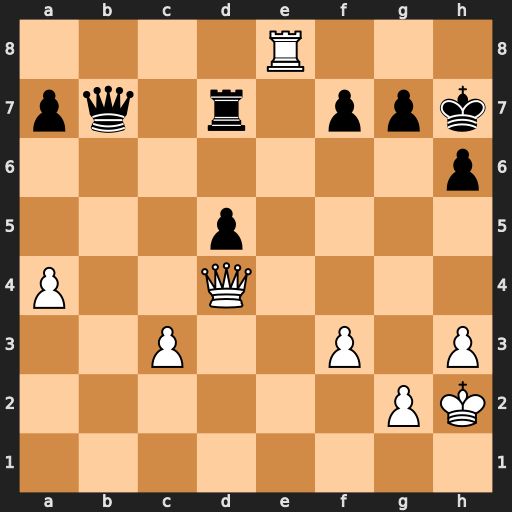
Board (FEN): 4R3/pq1r1ppk/7p/3p4/P2Q4/2P2P1P/6PK/8
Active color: w
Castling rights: -
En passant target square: -
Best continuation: Qd3+ g6 Qd4 f6 Qxf6